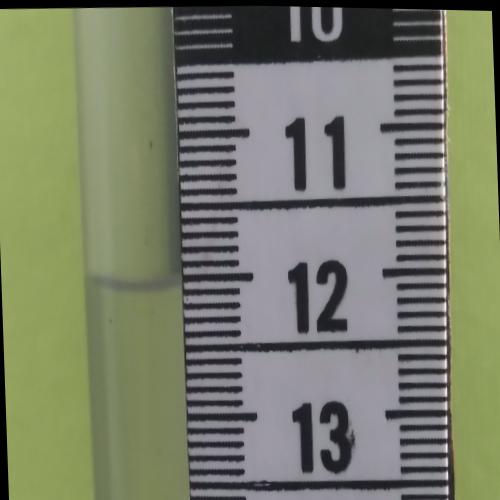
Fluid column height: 12.0 cm